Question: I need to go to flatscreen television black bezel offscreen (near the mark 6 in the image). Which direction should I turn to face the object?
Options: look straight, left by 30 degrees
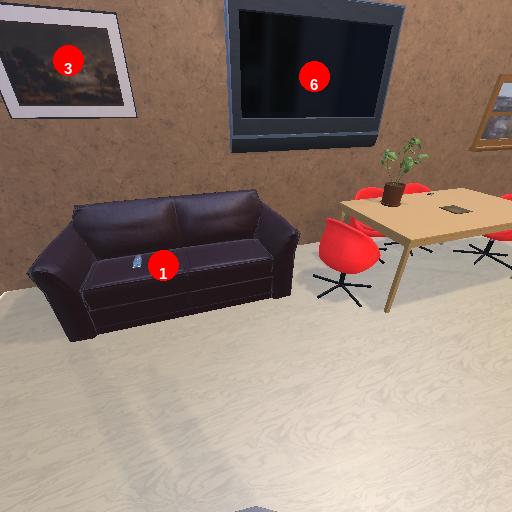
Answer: look straight